Aerial crown-view tile of a tropical tree (Barro Colorado Island, Panama), acquired 20240918:
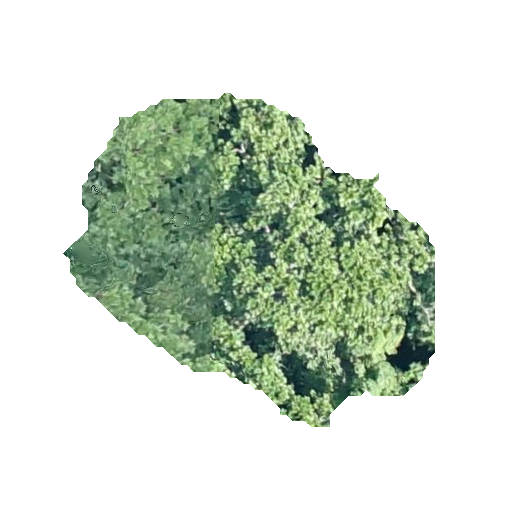
Species: Anacardium excelsum
GBIF accepted scientific name: Anacardium excelsum
Crown area: 127.522 m²